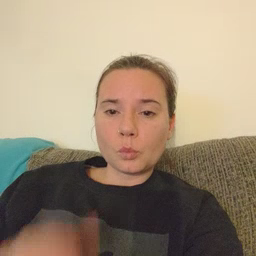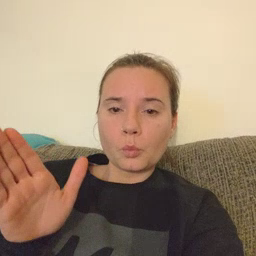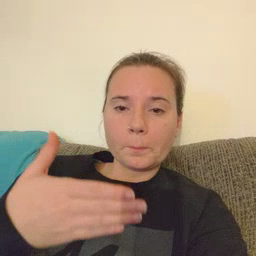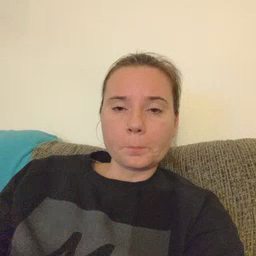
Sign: room